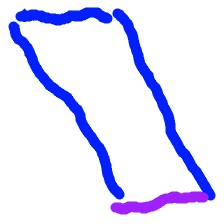
Shape: parallelogram